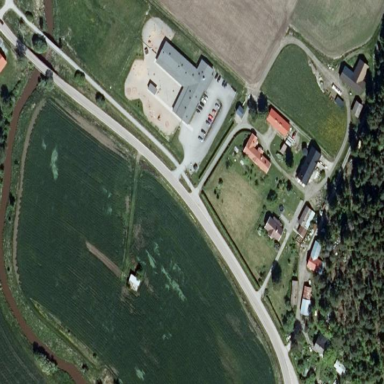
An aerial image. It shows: Kindergarten.